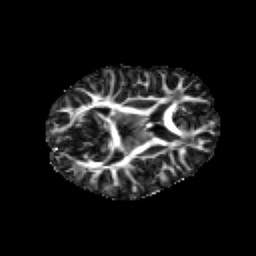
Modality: FA
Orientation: axial
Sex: female
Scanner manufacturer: siemens
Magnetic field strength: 3 T
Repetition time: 5 s
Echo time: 0.0694 s